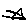
Label: triangle